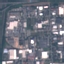
Land use / land cover class: Industrial